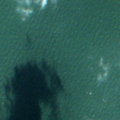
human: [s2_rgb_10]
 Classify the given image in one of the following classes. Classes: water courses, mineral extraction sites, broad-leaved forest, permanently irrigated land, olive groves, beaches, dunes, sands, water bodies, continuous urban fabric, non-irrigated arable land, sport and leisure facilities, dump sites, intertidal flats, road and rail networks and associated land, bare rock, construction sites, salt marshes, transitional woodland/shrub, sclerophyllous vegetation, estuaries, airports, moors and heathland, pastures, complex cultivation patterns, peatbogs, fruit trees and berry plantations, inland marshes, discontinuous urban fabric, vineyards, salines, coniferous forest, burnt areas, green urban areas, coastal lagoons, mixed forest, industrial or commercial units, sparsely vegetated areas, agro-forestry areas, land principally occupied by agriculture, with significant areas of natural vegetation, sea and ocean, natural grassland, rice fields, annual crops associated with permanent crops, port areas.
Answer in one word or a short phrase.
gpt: sea and ocean